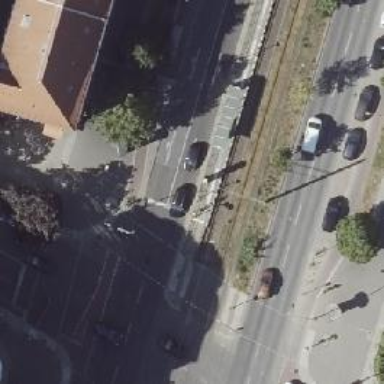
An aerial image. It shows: Road with traffic signals.